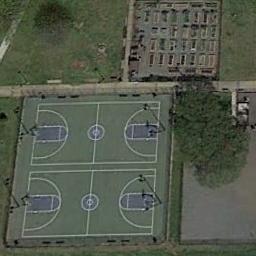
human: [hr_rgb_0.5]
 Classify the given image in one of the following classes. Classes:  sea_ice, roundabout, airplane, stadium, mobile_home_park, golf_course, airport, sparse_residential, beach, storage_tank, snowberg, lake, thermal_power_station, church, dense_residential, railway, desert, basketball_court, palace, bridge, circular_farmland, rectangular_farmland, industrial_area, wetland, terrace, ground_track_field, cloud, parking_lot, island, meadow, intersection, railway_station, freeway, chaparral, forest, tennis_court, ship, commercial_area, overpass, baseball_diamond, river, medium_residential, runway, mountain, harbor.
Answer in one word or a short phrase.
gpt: basketball_court